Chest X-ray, PA view. Patient: 40 years old, sex F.
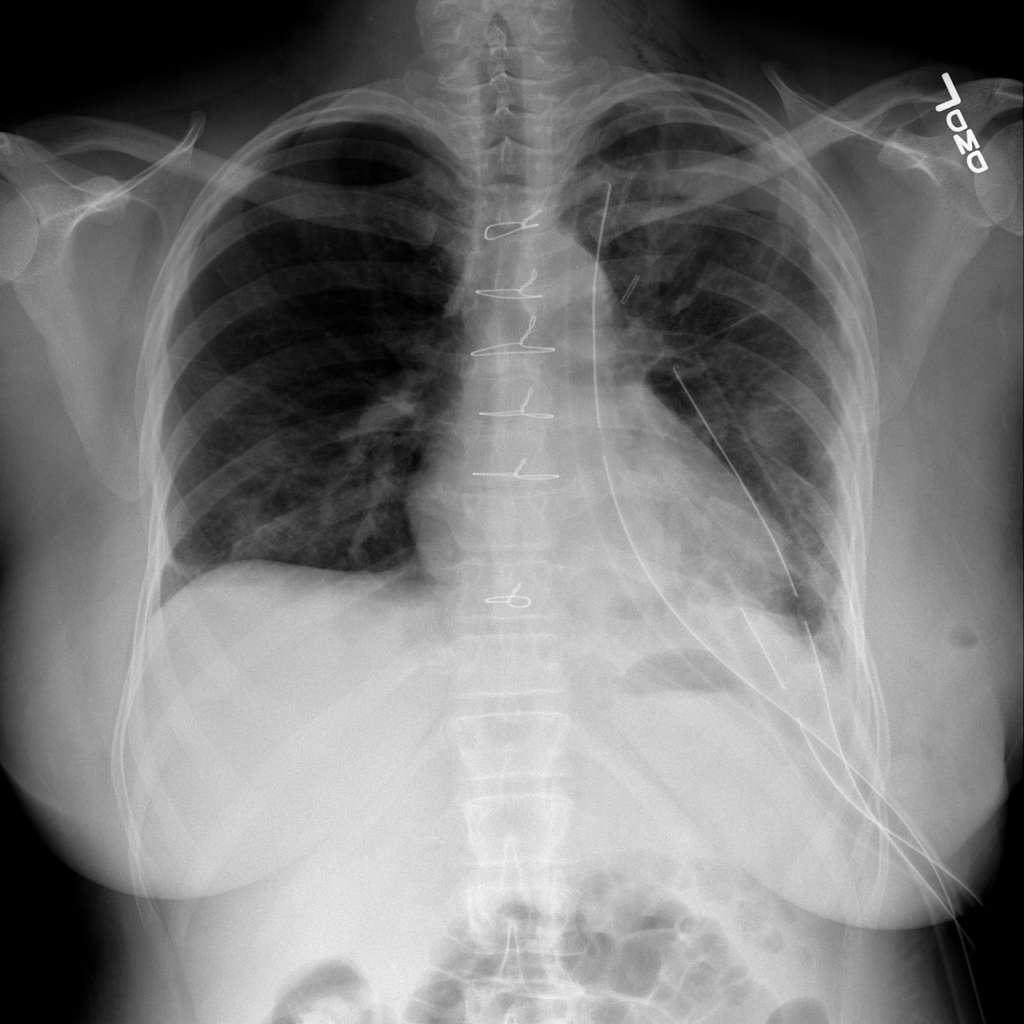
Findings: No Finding